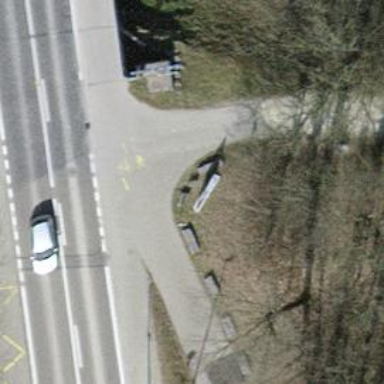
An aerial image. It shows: Bus stop with platform for public transport.